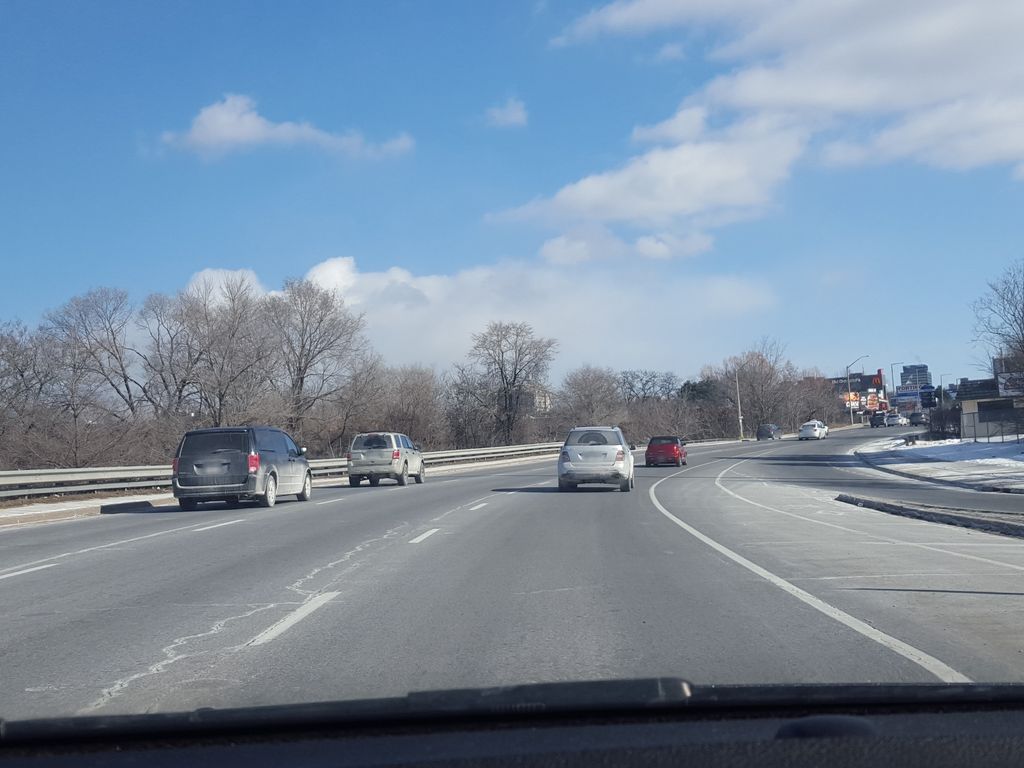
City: hamilton